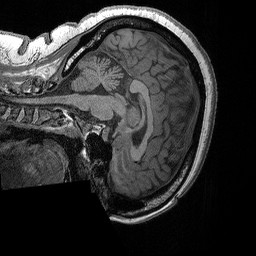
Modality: T1w
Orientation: sagittal
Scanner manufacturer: siemens
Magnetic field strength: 3 T
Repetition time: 2.3 s
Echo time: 0.00298 s